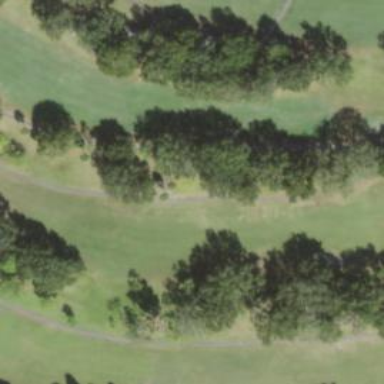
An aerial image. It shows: Golf fairway in the image.